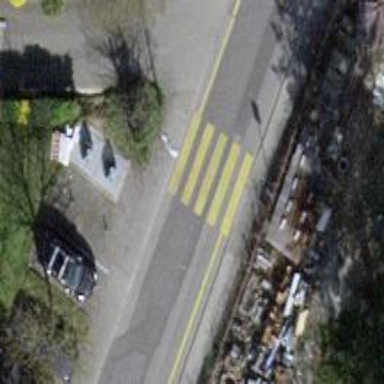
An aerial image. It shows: Zebra crossing for pedestrians.